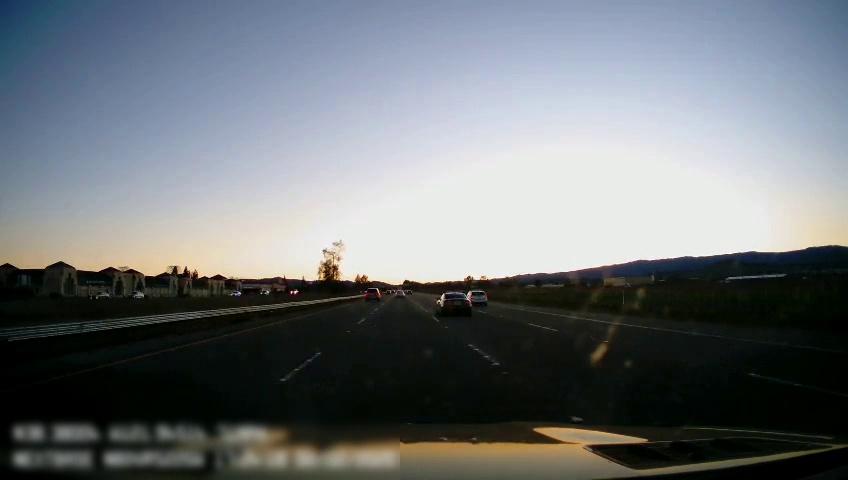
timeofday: Dusk/Dawn/Twilight
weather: Cloudy
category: Drivable Space
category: Vehicles | Car
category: Vehicles | SUV
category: Vehicles | Car
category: Vehicles | Car
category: Vehicles | Truck
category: Vehicles | Car
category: Vehicles | SUV
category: Vehicles | Car
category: Vehicles | SUV
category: Lanes | Alternate Lane
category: Lanes | Current Lane
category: Lanes | Current Lane
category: Lanes | Alternate Lane
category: Lanes | Alternate Lane